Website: macys
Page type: gifting
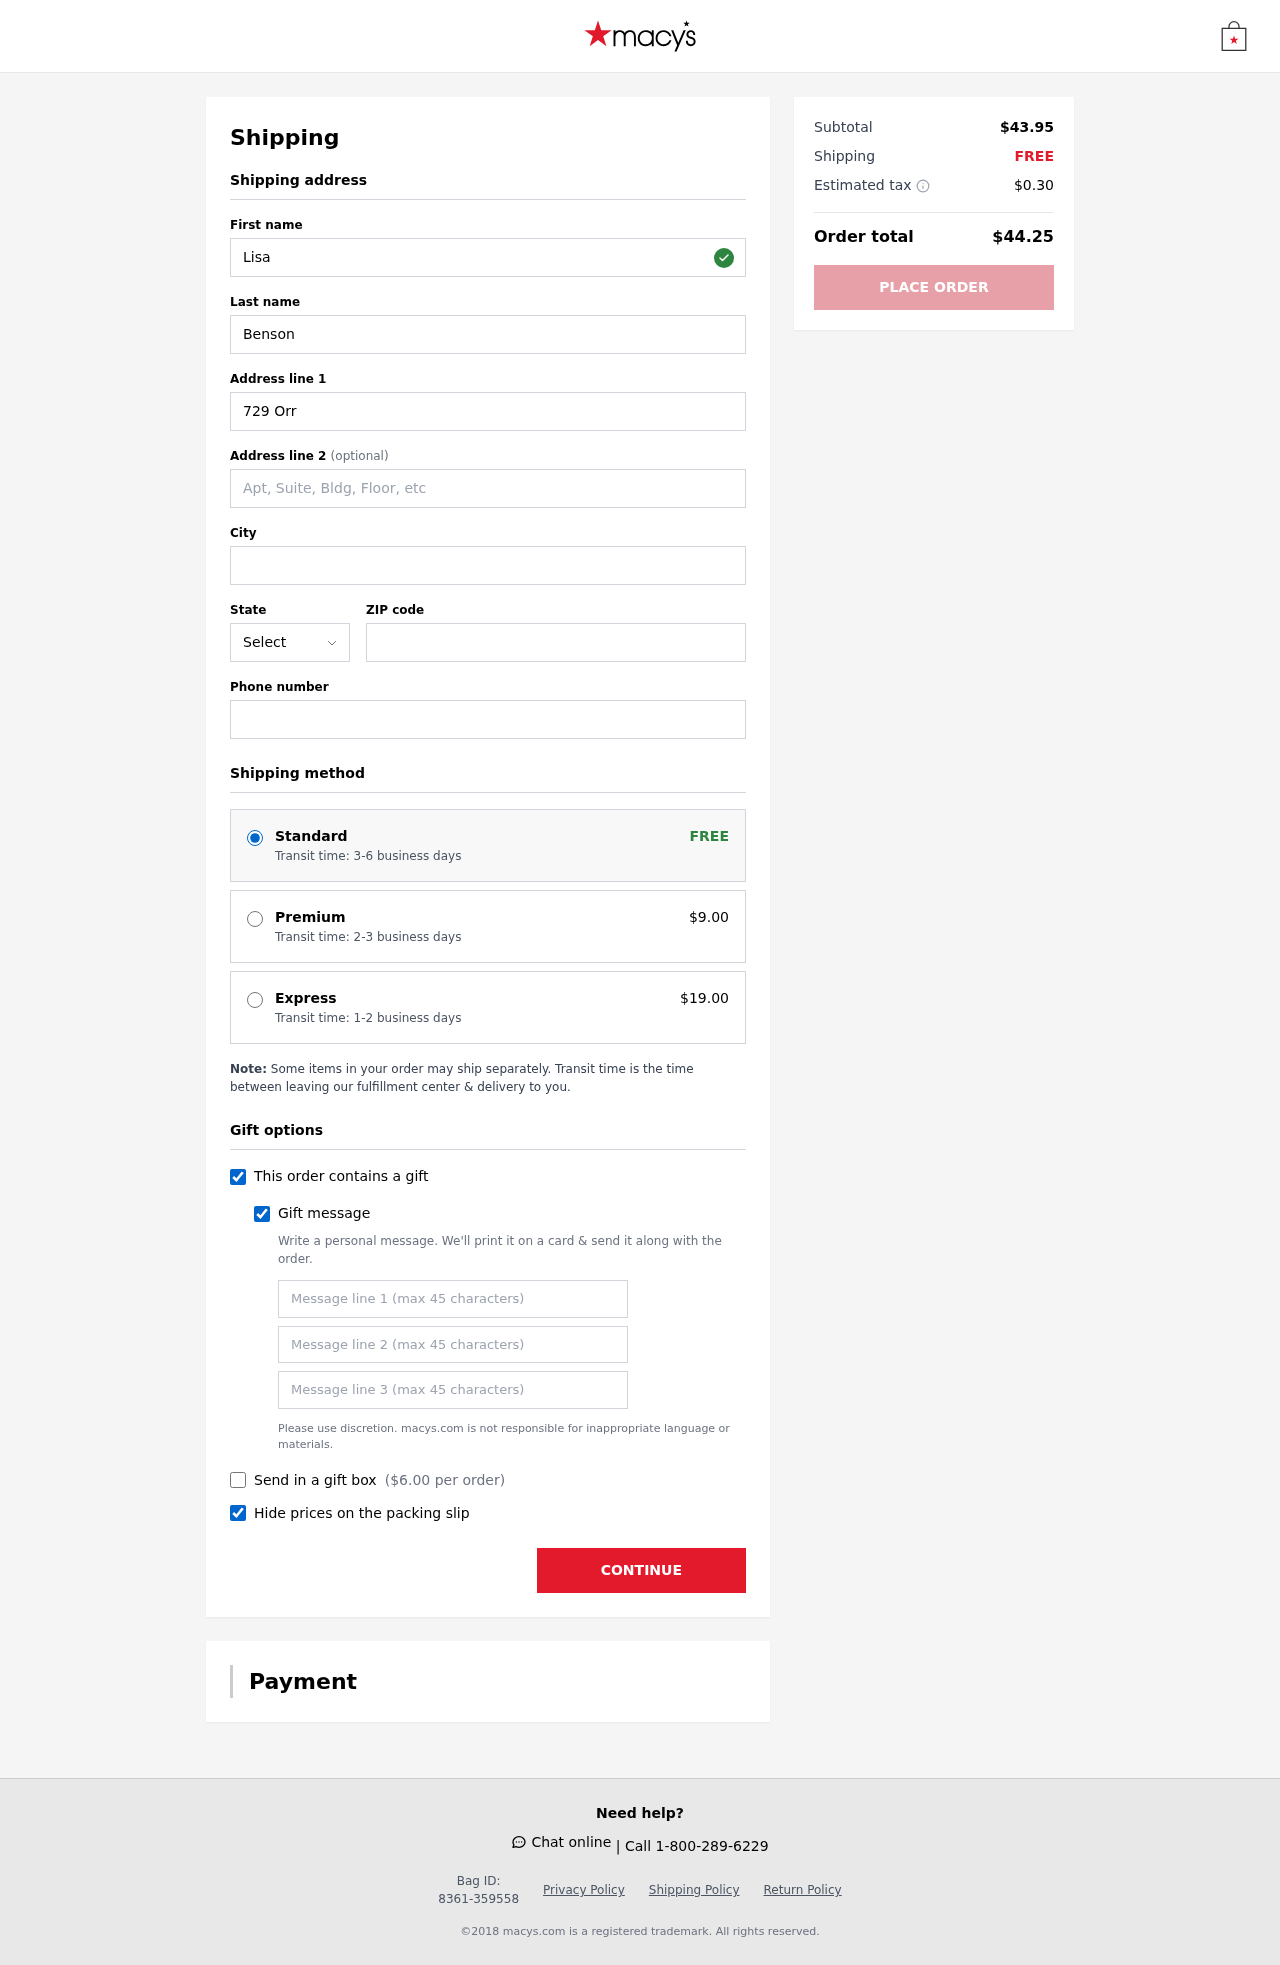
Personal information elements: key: PII_STATE_ABBR
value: DE
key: PII_FIRSTNAME
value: Lisa
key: PII_LASTNAME
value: Benson
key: PII_STREET
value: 729 Orr Rest
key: PII_CITY
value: South Matthewland
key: PII_POSTCODE
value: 91772
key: PII_PHONE
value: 2234496582
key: PII_GIFT_MESSAGE
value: Happy Birthday, Sarah! I know how much you’ve been wanting to hit the pavement with some fresh kicks—so I thought these would be perfect for your next run! Can’t wait to see you crushing those miles! Lisa
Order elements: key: ORDER_SHIPPING_STANDARD
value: Transit time: 3-6 business days
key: ORDER_SHIPPING_PREMIUM
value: Transit time: 2-3 business days
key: ORDER_SHIPPING_PREMIUM_PRICE
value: $9.00
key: ORDER_SHIPPING_EXPRESS
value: Transit time: 1-2 business days
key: ORDER_SHIPPING_EXPRESS_PRICE
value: $19.00
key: ORDER_GIFT_BOX_PRICE
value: $6.00
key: ORDER_SUBTOTAL
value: $43.95
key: ORDER_SHIPPING_COST
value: FREE
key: ORDER_TAX
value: $0.30
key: ORDER_TOTAL
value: $44.25